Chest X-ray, AP view. Patient: 65 years old, sex M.
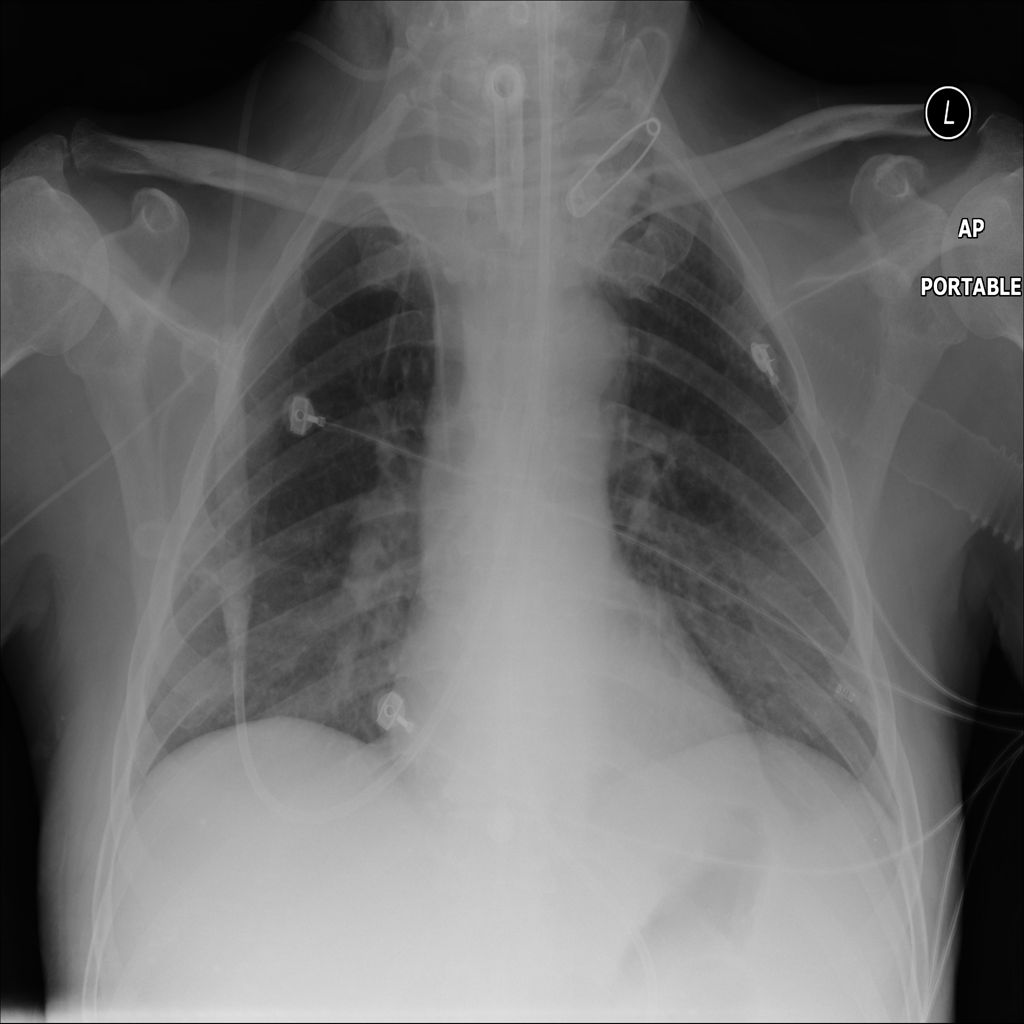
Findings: Pleural_Thickening